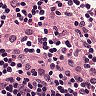
Metastatic tissue present: no